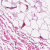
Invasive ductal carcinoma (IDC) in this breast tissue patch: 0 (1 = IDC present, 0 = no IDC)